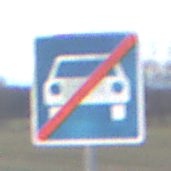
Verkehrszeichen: EndeKraftfahrstrasse
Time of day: SunriseSunset
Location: Outdoor (Nature)
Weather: PartlyCloudy
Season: NotSpecified
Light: Natural